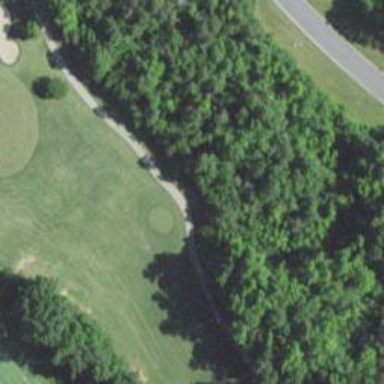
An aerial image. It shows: Service road used as golf cart path.